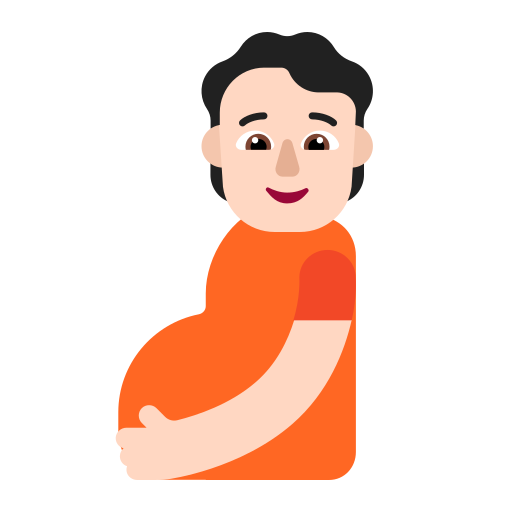
pregnant person flat light